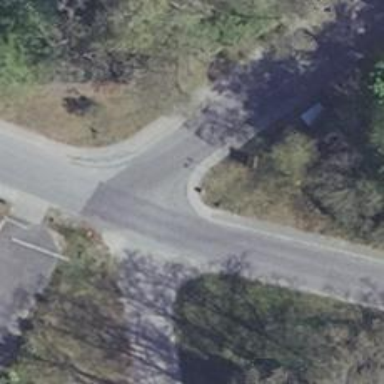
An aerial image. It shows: Road with "give way" sign.